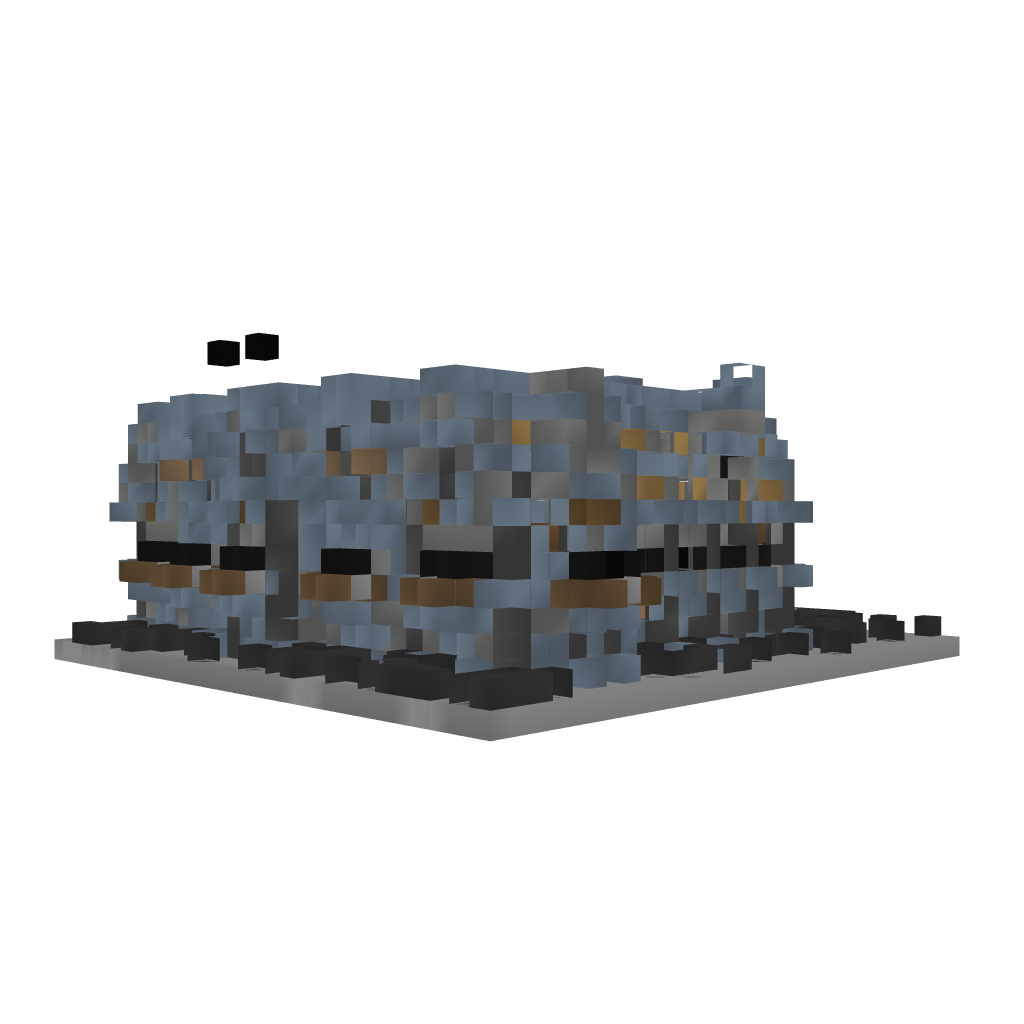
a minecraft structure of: Medieval House #3